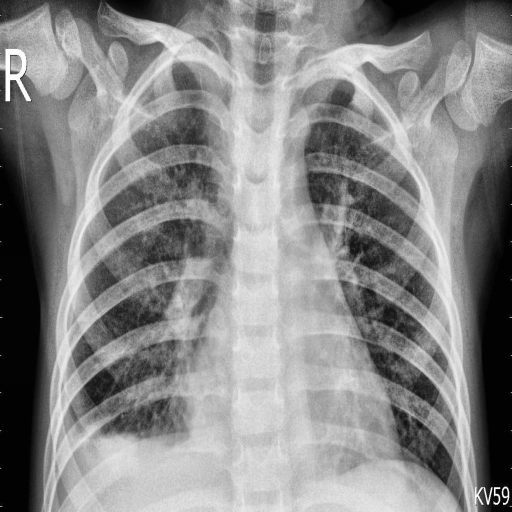
Finding: PNEUMONIA